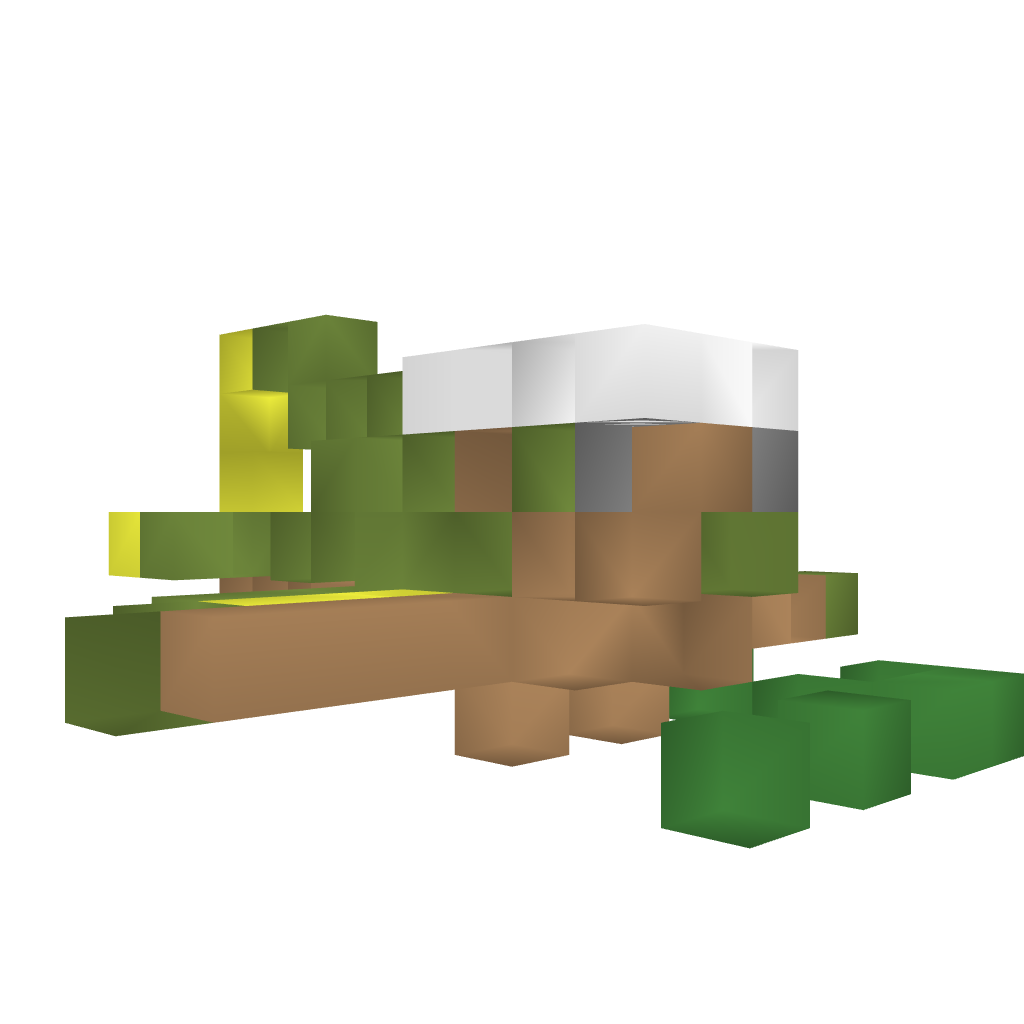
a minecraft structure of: Fighter Bf 109 F2 bad low quality